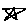
Label: star